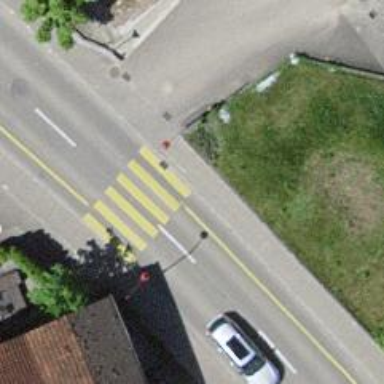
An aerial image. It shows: Uncontrolled zebra crossing on the road.